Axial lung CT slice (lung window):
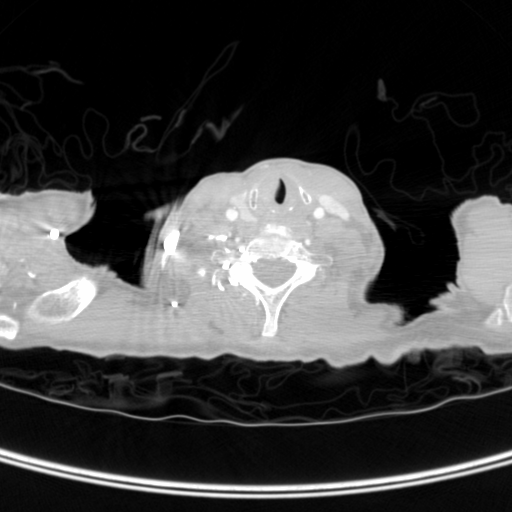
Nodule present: no